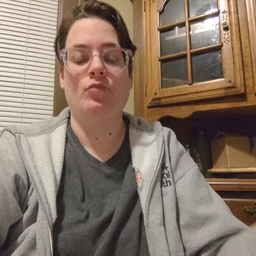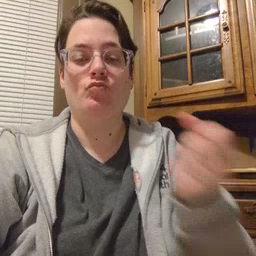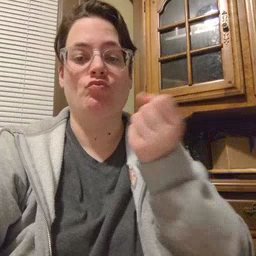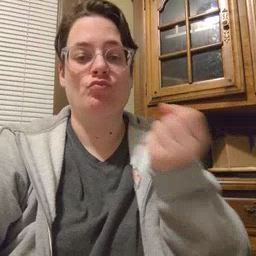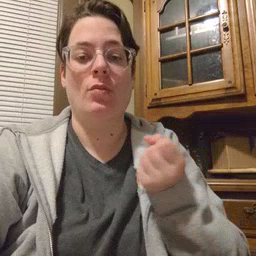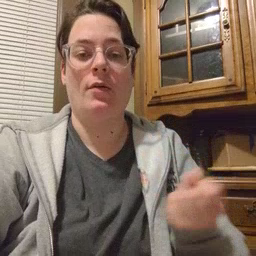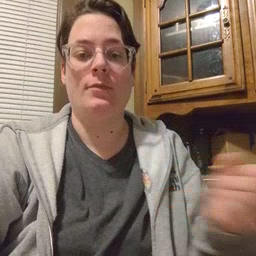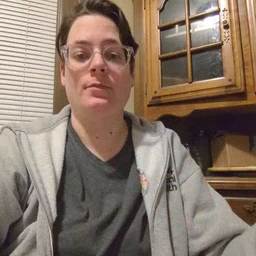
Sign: drawer